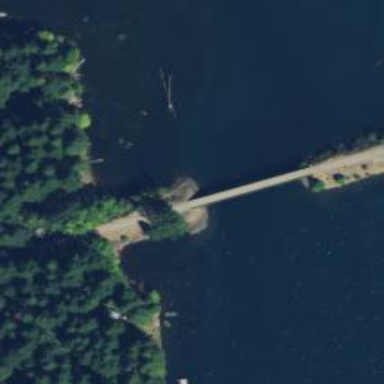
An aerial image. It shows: Unclassified road on bridge.